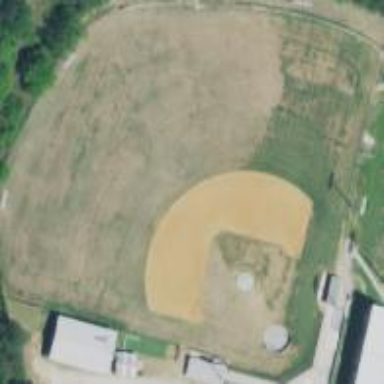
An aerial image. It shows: Baseball pitch for leisure land activities.